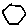
Label: hexagon